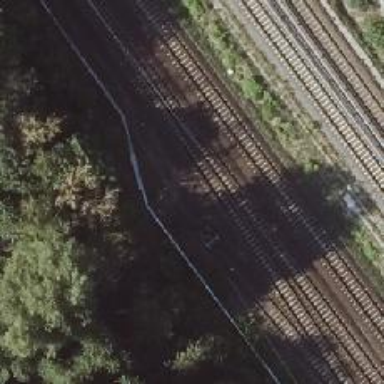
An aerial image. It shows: Junction on the railway.